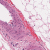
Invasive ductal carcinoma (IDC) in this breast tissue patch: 0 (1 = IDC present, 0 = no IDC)